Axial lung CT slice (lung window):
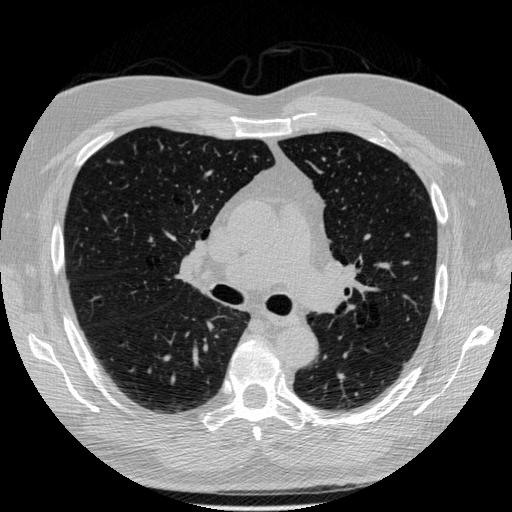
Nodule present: no